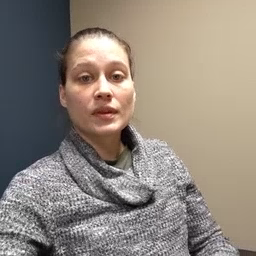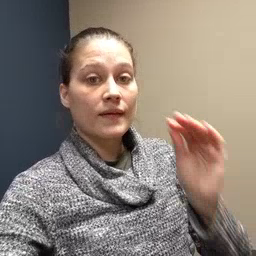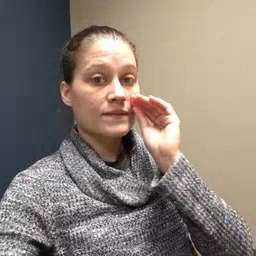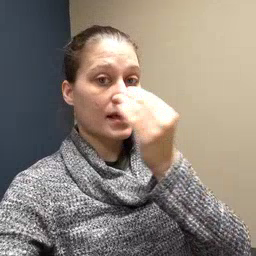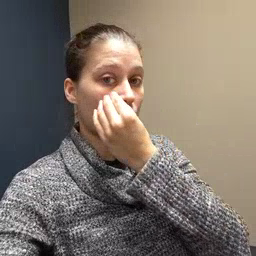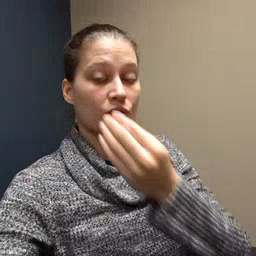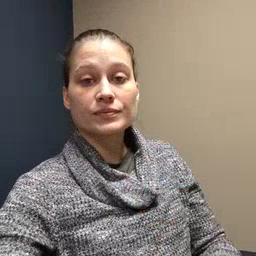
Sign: flower